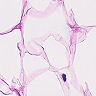
Metastatic tissue present: no